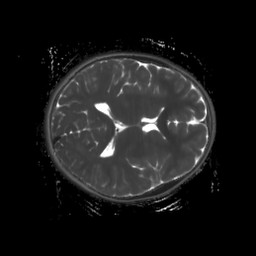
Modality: T2map
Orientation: axial
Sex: female
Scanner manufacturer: siemens
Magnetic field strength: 3 T
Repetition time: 4 s